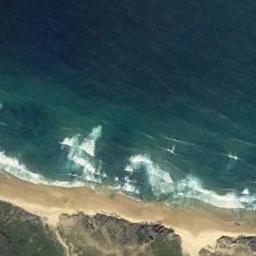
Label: beach